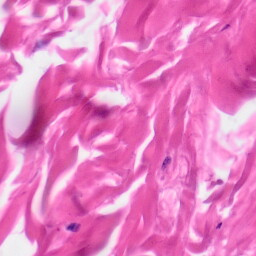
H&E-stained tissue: Skin